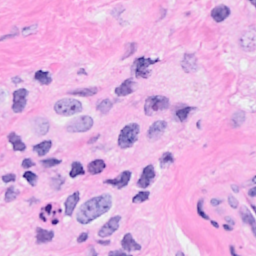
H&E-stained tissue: Breast